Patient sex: F
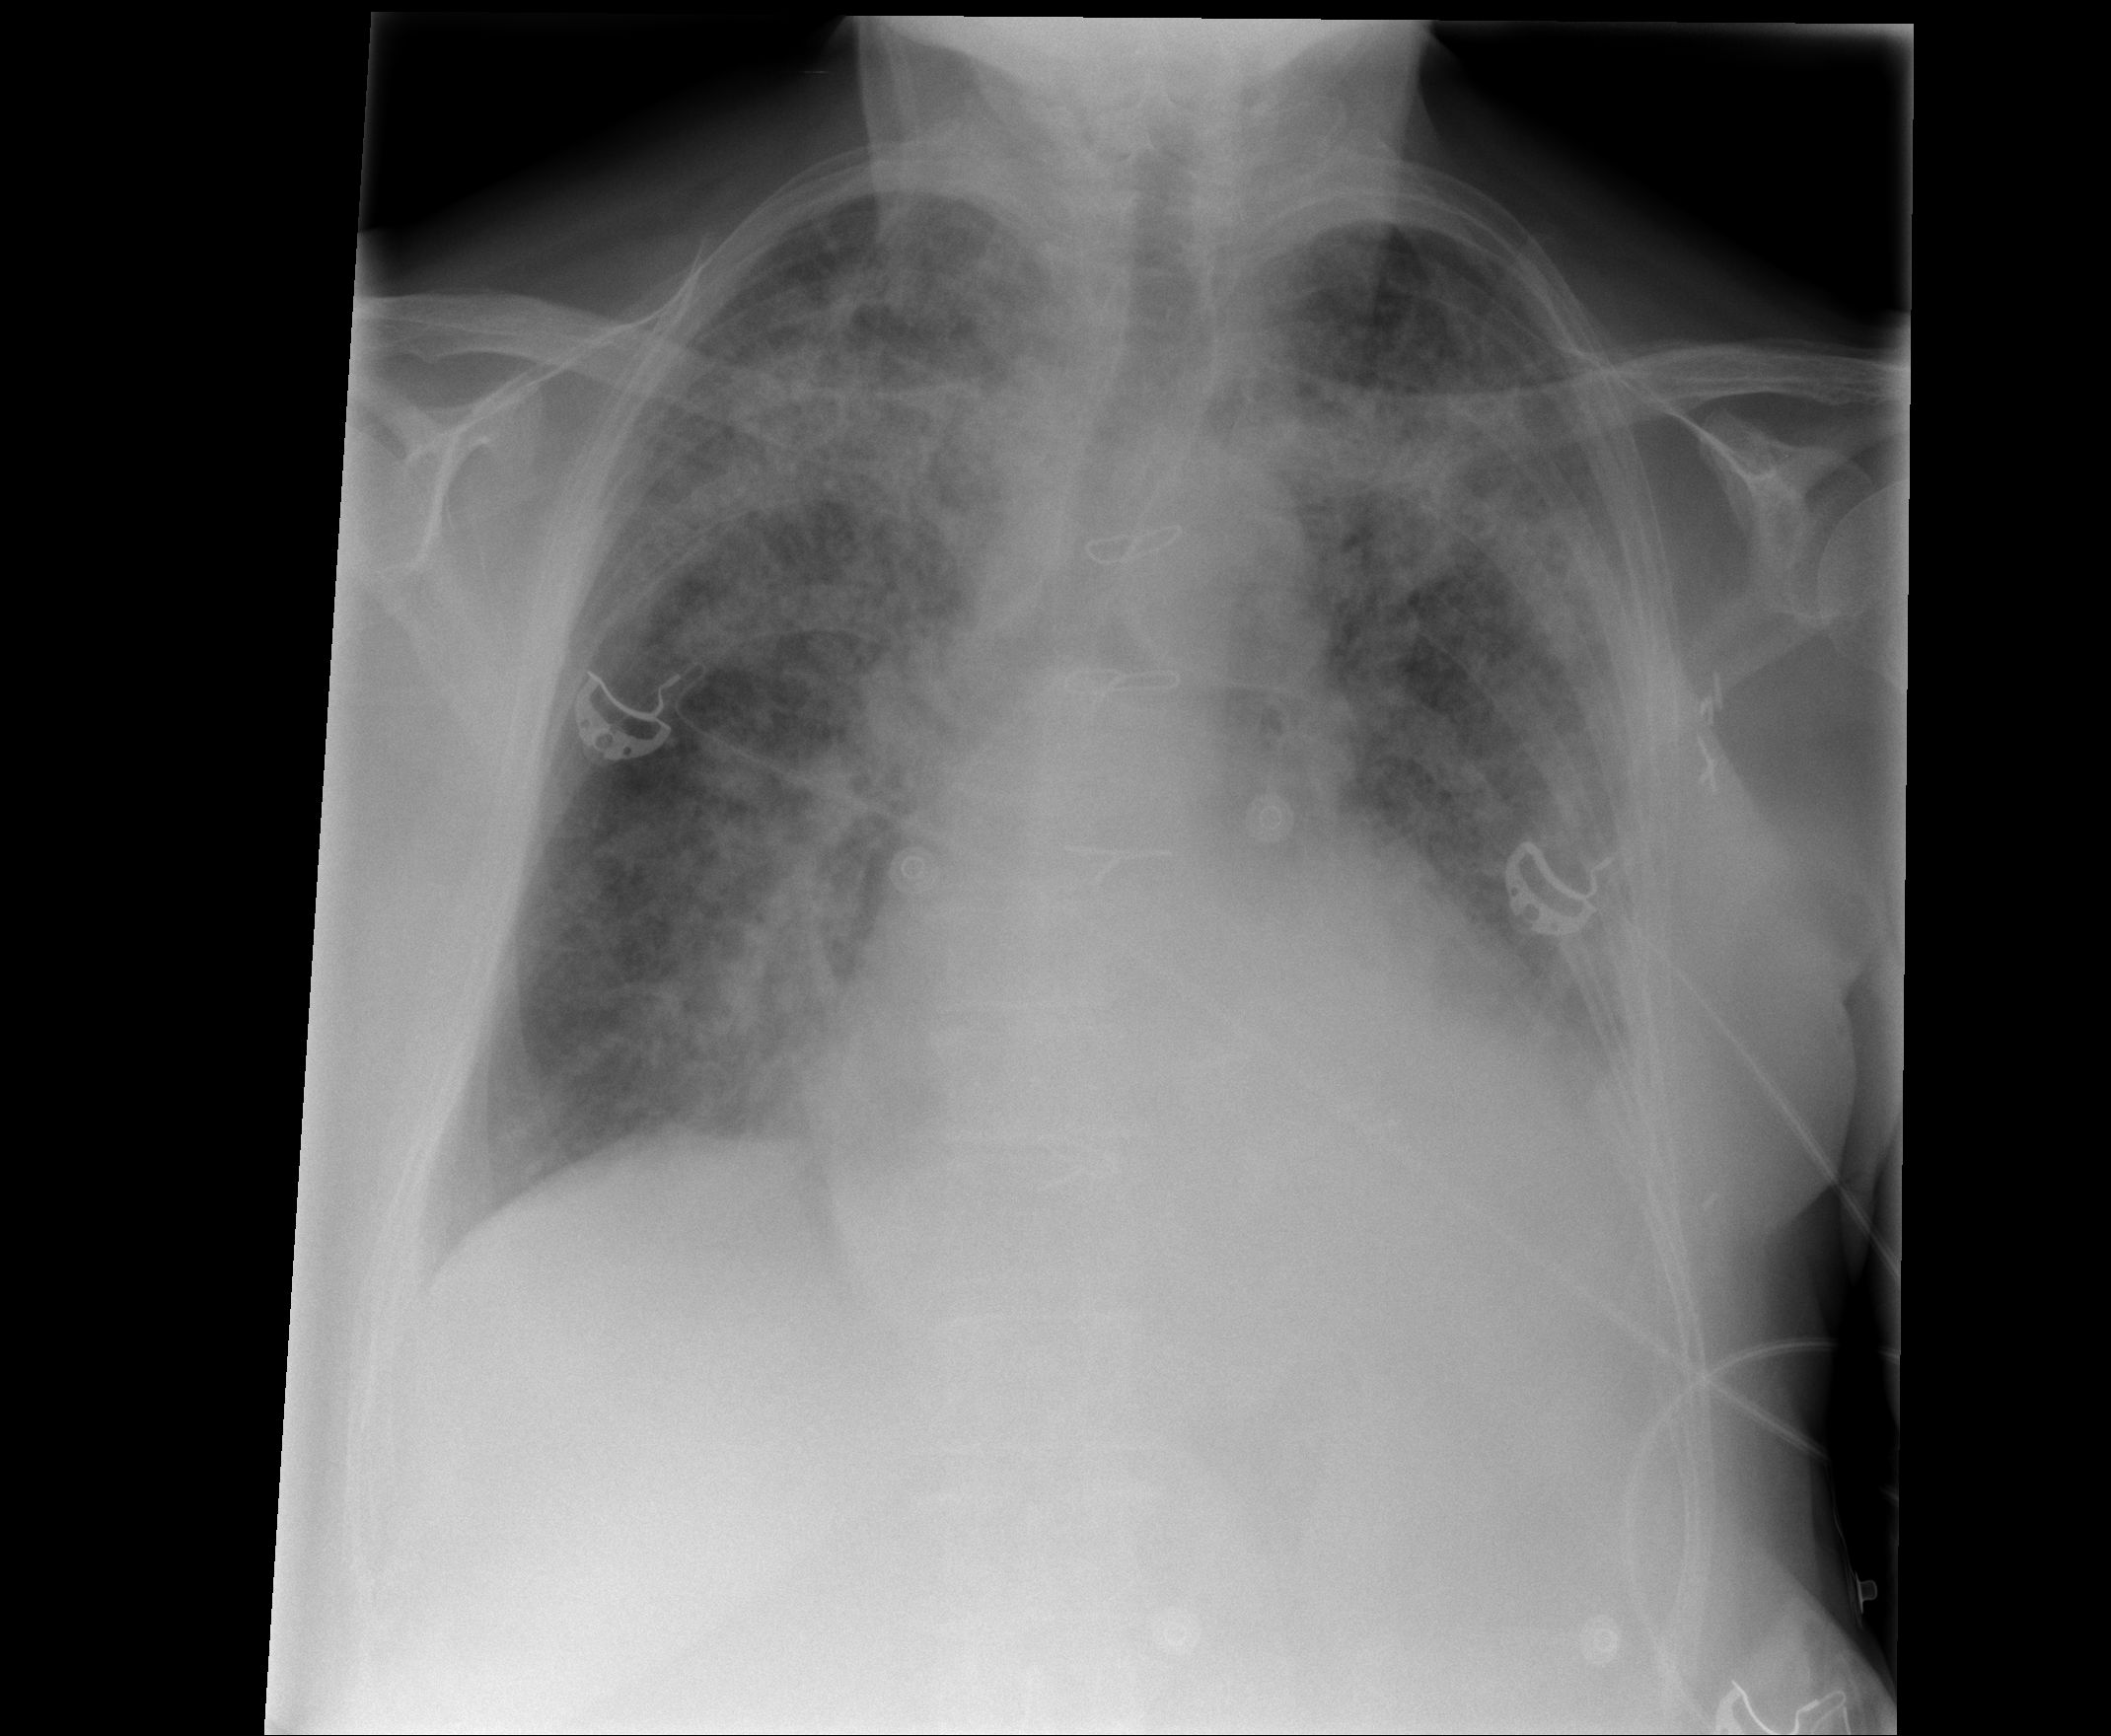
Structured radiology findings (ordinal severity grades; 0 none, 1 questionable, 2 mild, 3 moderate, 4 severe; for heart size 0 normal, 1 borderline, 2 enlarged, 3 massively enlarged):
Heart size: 2
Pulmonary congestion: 0
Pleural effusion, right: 0
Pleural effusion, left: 2
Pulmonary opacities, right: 3
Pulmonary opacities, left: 2
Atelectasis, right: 0
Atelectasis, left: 2